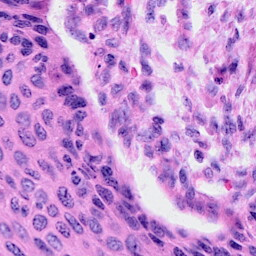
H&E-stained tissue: Cervix